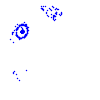
Particle: kaon